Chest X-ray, PA view. Patient: 64 years old, sex M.
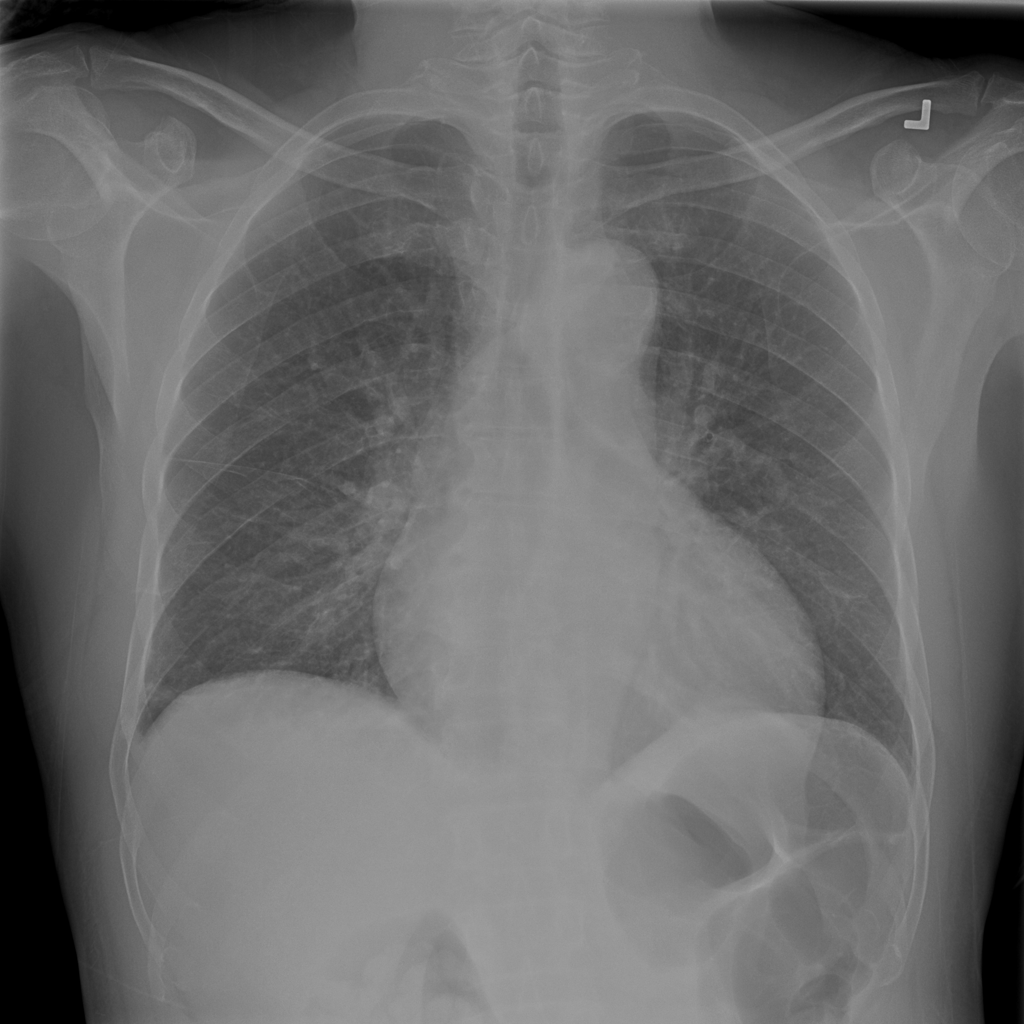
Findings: Atelectasis